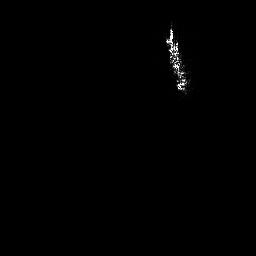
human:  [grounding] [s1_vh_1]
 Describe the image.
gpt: In the satellite image, there is  <ref>1 large ship </ref> <box>[[64, 8, 74, 37, 0]]</box> located at top.